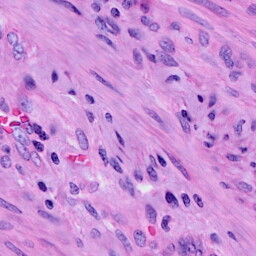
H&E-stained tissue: Cervix